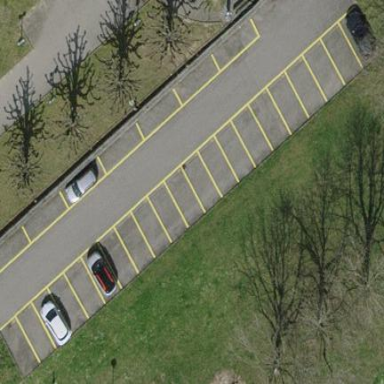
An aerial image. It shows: Street-side parking area.